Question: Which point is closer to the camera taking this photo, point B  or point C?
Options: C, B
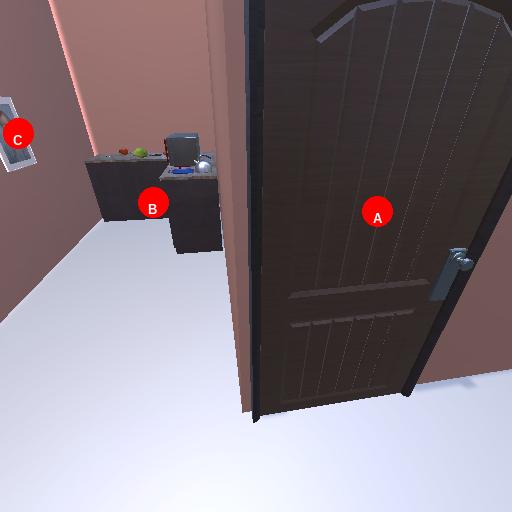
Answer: C